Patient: sex M, age 62
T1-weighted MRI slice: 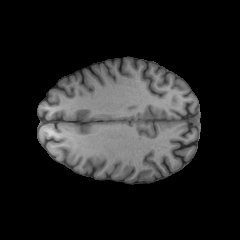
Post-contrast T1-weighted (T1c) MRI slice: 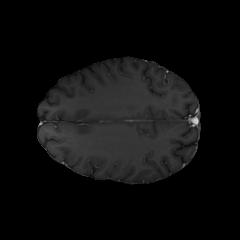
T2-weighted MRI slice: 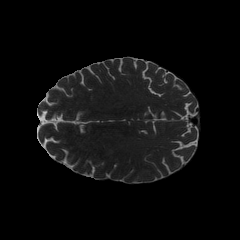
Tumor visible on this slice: yes
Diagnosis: Glioblastoma, IDH-wildtype
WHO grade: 4